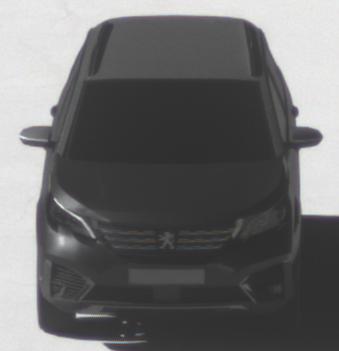
Make: Peugeot
Model: 5008 1.2 PureTech 130 Active
Detailed model: 5008 (II) (03/17 - 09/20)
Model produced from: 2017/03
Model produced until: 2018/07
Doors: 5
Color: black
Road condition: dry road
Daytime: morning or afternoon
Contrast: high contrast